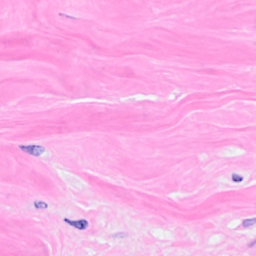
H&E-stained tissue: Breast